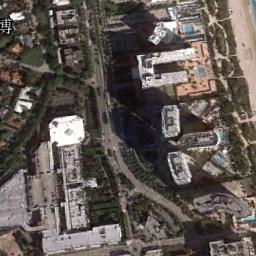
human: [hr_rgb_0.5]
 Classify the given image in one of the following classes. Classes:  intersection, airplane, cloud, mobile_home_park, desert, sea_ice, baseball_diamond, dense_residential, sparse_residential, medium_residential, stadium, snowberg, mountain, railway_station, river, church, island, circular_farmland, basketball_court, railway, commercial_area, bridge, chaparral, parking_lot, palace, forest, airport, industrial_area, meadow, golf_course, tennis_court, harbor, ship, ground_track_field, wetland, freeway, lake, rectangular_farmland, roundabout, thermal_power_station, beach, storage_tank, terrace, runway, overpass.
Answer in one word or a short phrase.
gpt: commercial_area